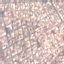
Land use / land cover class: Residential